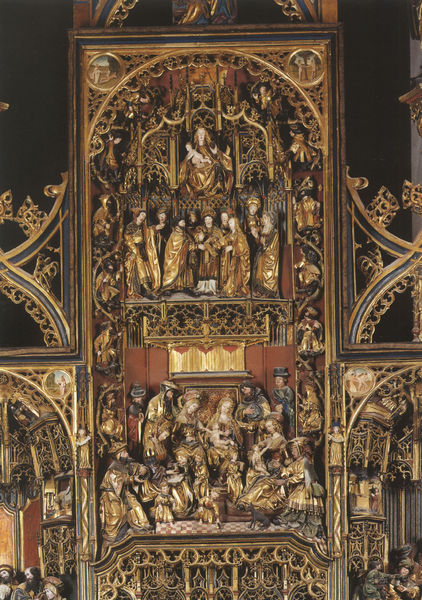
Titel: Annenaltar
Künstler: Adrian van Overbeck
Standort: Kempen, Propsteikirche (EU - D - NRW)
Schlagwörter: himmel, braun, frau, holz, schwarz, szene, beige, silber, kirche, gold, mantel, kind, gotik, statue, relief, bogen, figuren, rundbogen, detail, ornamente, fotografie, vergoldet, plastisch, altar, schnitzerei, gotisch, jesus, mittelalter, heilige, jünger, maria, anbetung, mutter gottes, geburt, weihnachten, jesuskind, schnitzaltar, geburt jesu, mitteltafel, christi geburt, jeesus, intasien, mariengestalt, geburt jesua, rholz